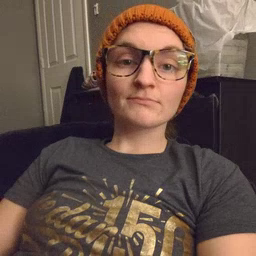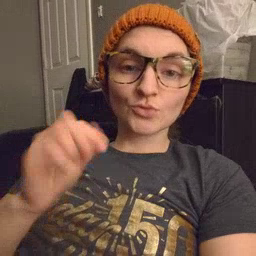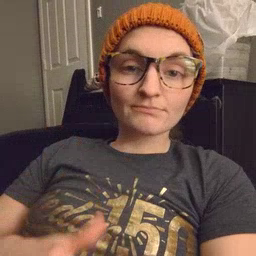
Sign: dog